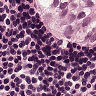
Metastatic tissue present: yes